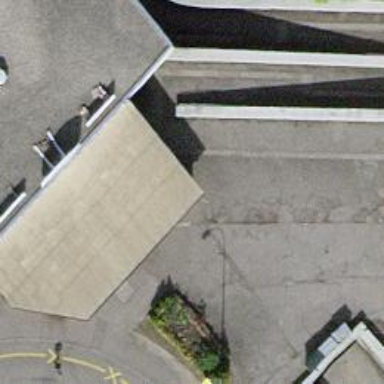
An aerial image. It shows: Driveway tunnel.